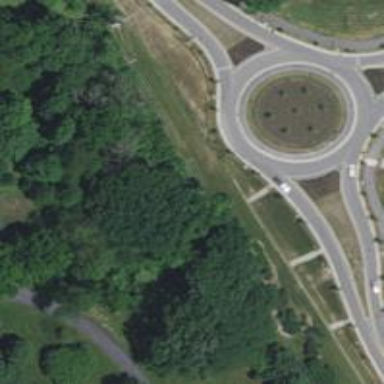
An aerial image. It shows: Tertiary road leading to roundabout.